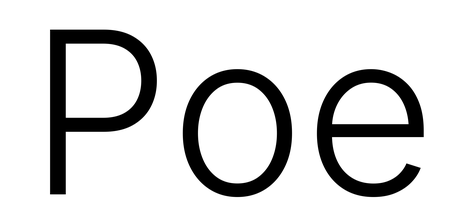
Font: Inter_Light